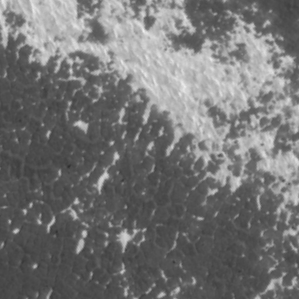
Label: frost